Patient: sex M, age 43
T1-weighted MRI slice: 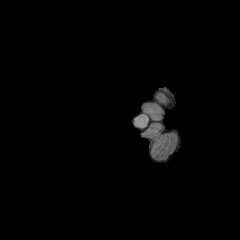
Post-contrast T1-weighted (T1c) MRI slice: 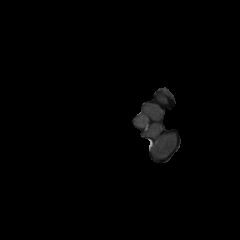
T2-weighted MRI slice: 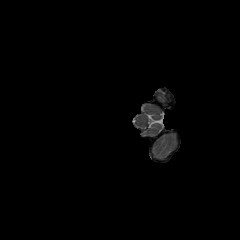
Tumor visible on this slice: no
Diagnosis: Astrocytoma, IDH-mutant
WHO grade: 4